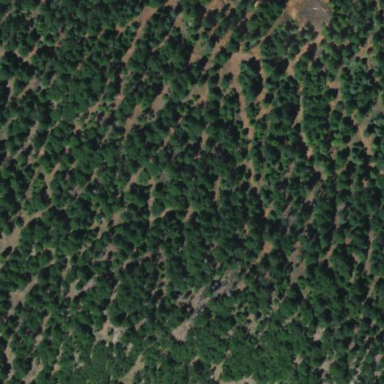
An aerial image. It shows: Forest area.